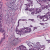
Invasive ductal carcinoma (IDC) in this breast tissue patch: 1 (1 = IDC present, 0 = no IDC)